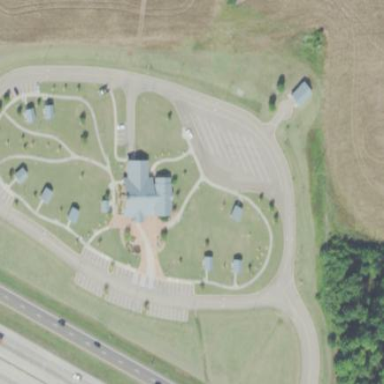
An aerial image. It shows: Rest area on the road.